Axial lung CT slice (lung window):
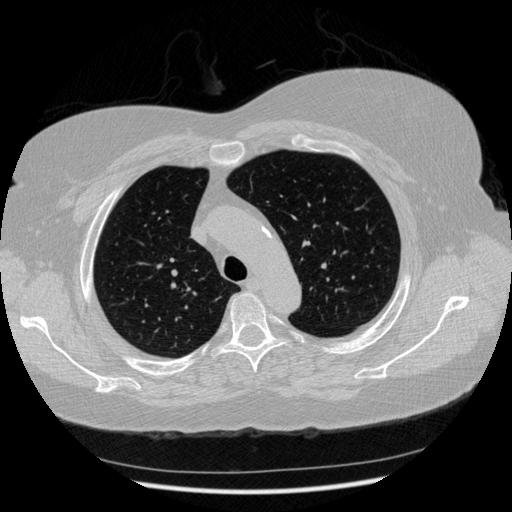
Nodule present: no